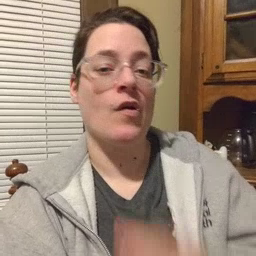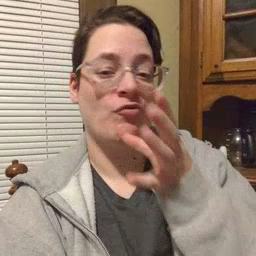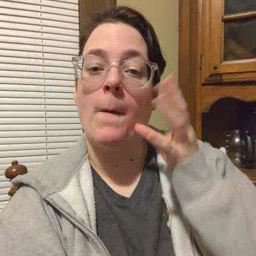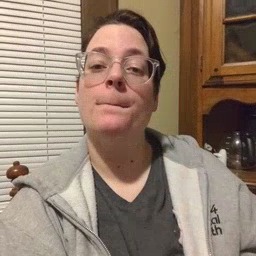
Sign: farm